Aerial crown-view tile of a tropical tree (Barro Colorado Island, Panama), acquired 20250124:
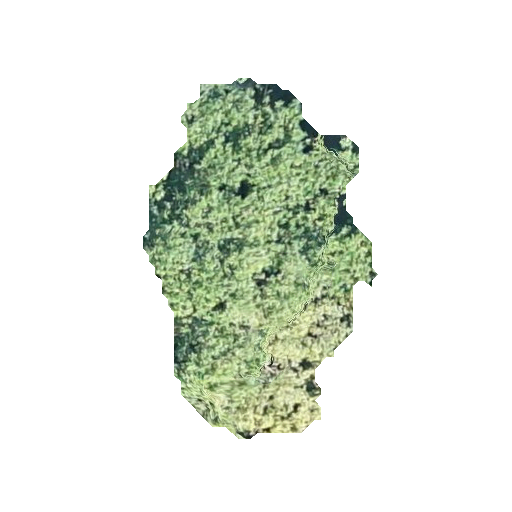
Species: Hieronyma alchorneoides
GBIF accepted scientific name: Hieronyma alchorneoides
Crown area: 85.556 m²